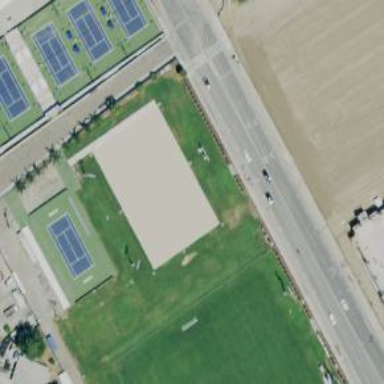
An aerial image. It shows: Sports centre dedicated to beach volleyball.